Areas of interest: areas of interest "Commercial service"
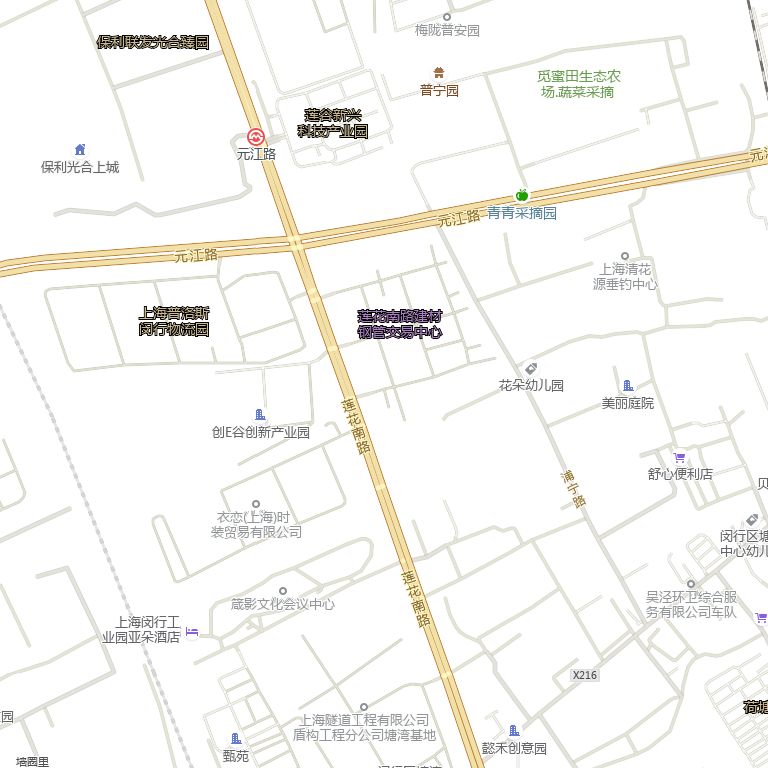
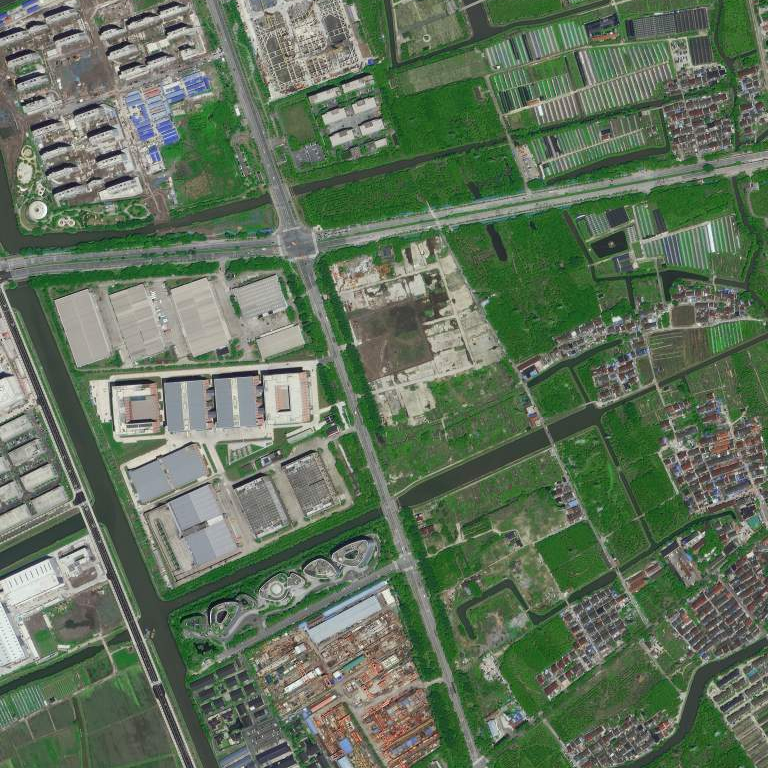